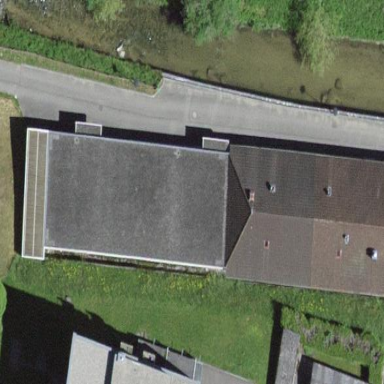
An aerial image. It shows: Industrial building.